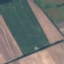
Label: AnnualCrop